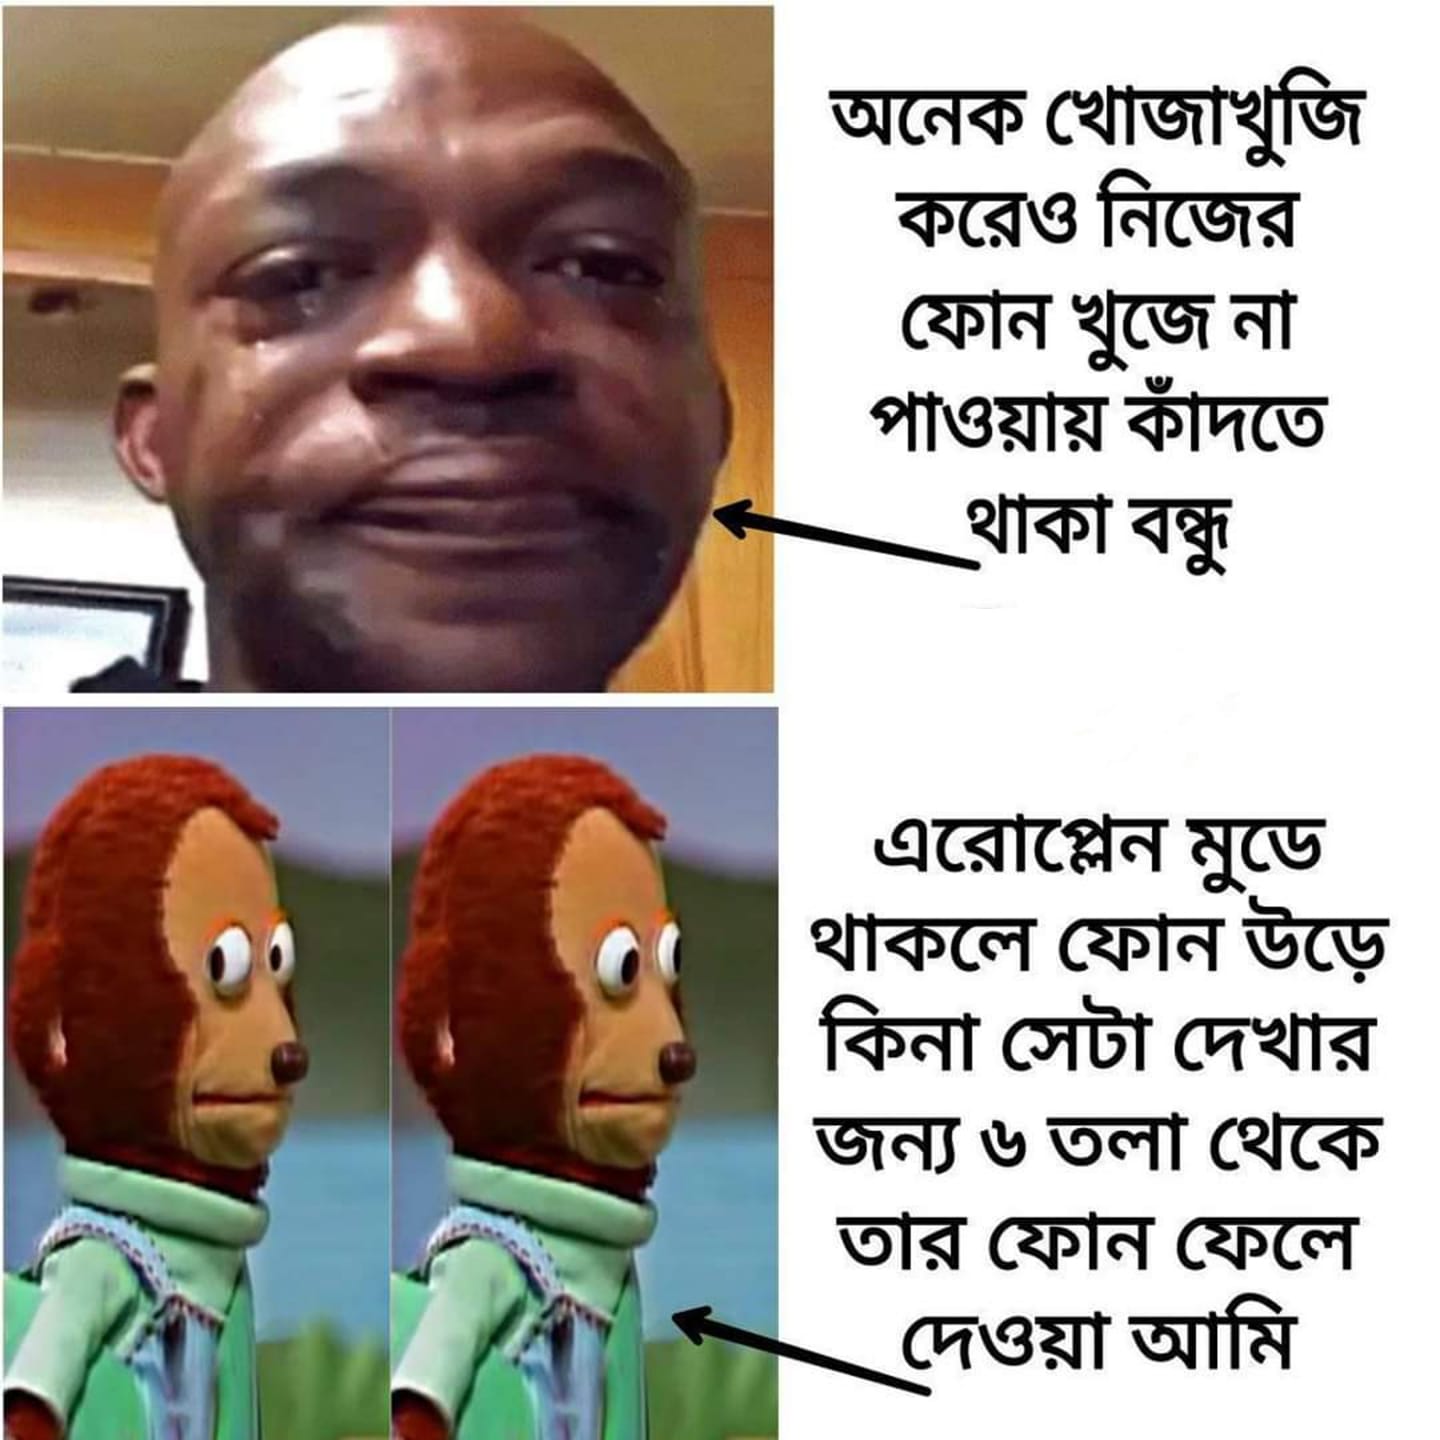
Caption: অনেক খোজাখুজি করেও নিজের ফোন খুজে না পাওয়ায় কাঁদতে থাকা বন্ধু       এরোপ্লেন মুডে থাকলে ফোন উড়ে কিনা সেটা দেখার জন্য ৬ তলা থেকে তার ফোন ফেলে দেওয়া আমি
Label: non-hate